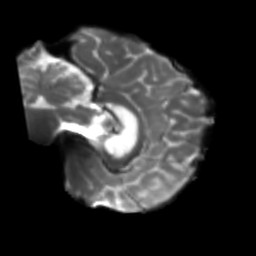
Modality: T2w
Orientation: sagittal
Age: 53
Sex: male
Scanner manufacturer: siemens
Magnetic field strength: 3 T
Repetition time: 5.25 s
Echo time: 0.08 s